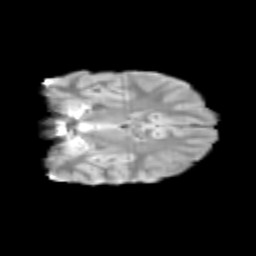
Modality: T2w
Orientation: coronal
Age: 10
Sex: female
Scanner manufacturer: siemens
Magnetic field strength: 3 T
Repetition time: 3.8 s
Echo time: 0.07 s